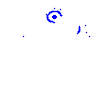
Particle: electron